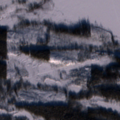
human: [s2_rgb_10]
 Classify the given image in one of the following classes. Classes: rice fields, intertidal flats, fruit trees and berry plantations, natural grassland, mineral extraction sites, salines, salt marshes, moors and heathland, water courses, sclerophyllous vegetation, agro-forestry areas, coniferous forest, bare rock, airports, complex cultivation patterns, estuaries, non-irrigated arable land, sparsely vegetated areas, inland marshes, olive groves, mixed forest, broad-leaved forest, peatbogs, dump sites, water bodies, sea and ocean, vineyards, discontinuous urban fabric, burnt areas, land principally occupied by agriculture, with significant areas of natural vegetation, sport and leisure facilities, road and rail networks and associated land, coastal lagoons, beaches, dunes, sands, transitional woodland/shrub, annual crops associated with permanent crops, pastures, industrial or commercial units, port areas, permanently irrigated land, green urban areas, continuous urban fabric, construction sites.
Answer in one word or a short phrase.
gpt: coniferous forest, mixed forest, transitional woodland/shrub, peatbogs, water bodies